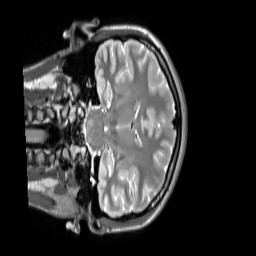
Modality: T2w
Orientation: coronal
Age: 18
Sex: female
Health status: ill
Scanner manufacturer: siemens
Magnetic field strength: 3 T
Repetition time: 2.8 s
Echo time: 0.326 s